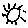
Label: sun